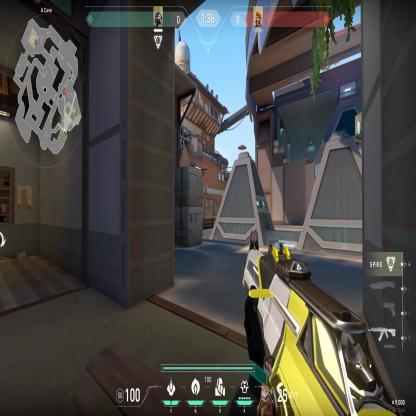
Label: enemy